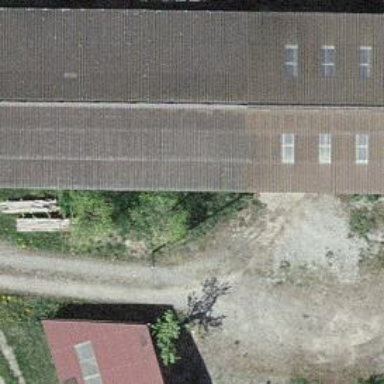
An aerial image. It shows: Garage building.